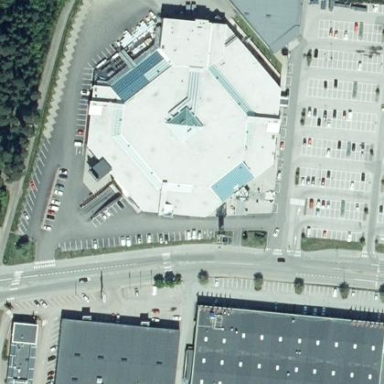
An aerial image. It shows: Mall building.